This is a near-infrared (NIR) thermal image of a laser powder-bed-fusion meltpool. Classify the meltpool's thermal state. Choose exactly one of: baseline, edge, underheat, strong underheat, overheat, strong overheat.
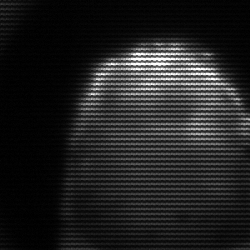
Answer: edge